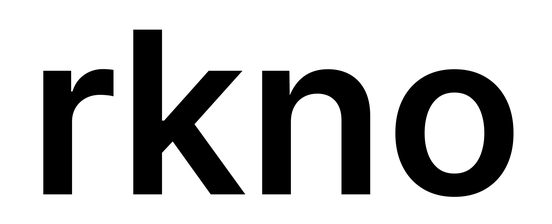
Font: Inter_SemiBold